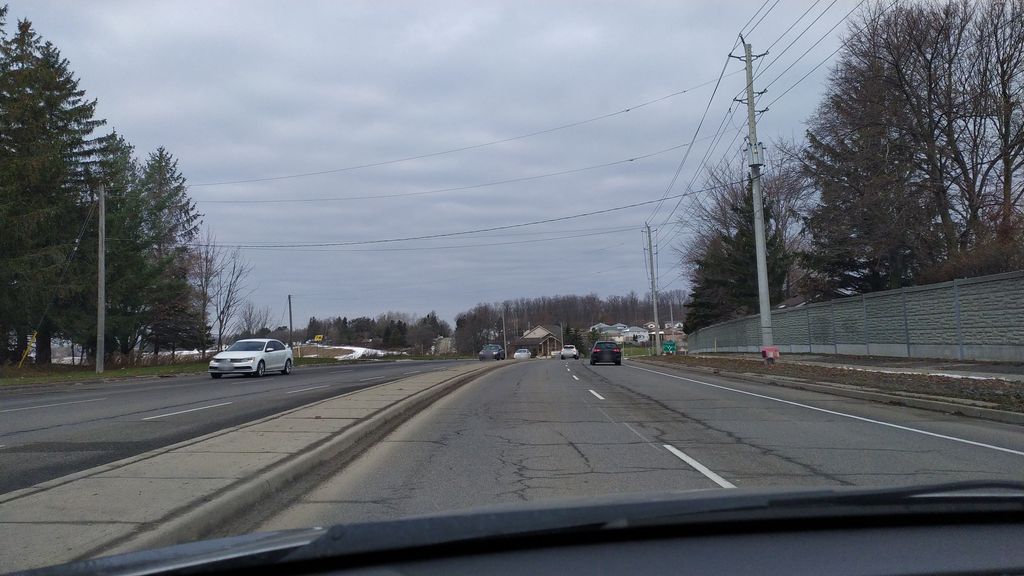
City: kitchener-waterloo